Question: I have successfully created Bot in MS Teams, now there is a requirement where the user needs to select any one option out of approx. 100 options (I know providing those many buttons in MS Teams UI is not feasible considering usability). I have looked for available options in PromptDialog class <URL>. Any help in this is highly appreciated.

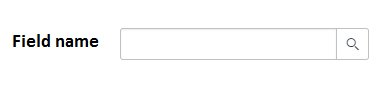
Answer: There is a few options you have here.
1. You could use a list entity in LUIS. Although it does not sound as if you are using LUIS already.
2. You could use scorable or an if statement in your ActivityType.Message section to catch the word "search" (or something similar) then implement logic to search a collection of some sort based on the user's next message. great video on scorables here
3. You could create a card with a text box input that you could implement logic to use that to search some sort of collection. There is node/c# versions of all of this rich cards samples Rich cards doc Adaptive cards doc Adaptive cards sample I'm sure there is more solutions others can add as well